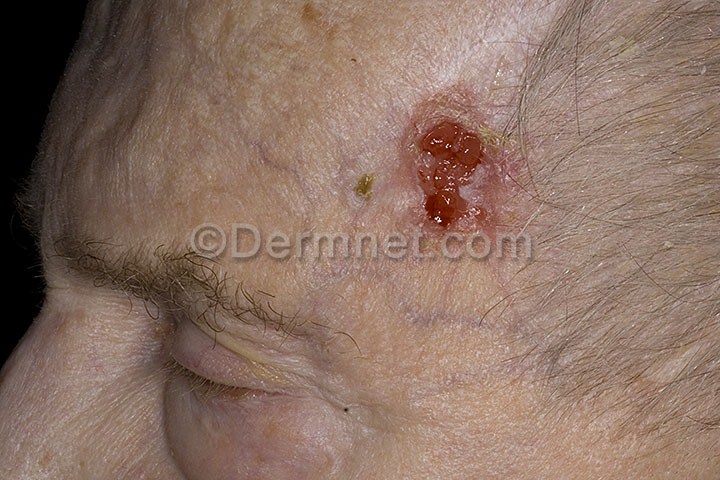
Disease: Actinic Keratosis Basal Cell Carcinoma and other Malignant Lesions